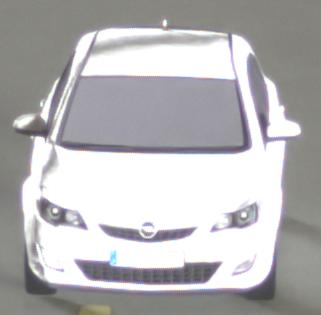
Make: Opel
Model: Astra 1.4 ecoFlex
Detailed model: Astra (J)
Model produced from: 2009/12
Model produced until: 2010/12
Doors: 5
Color: white
Road condition: dry road
Daytime: midday
Contrast: medium contrast